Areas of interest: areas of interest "Tennis Court"
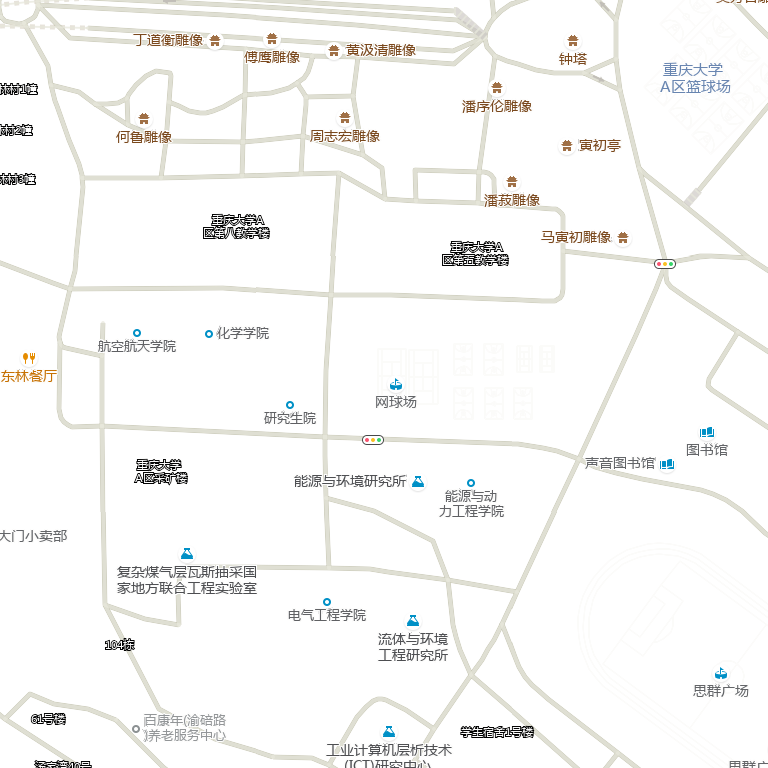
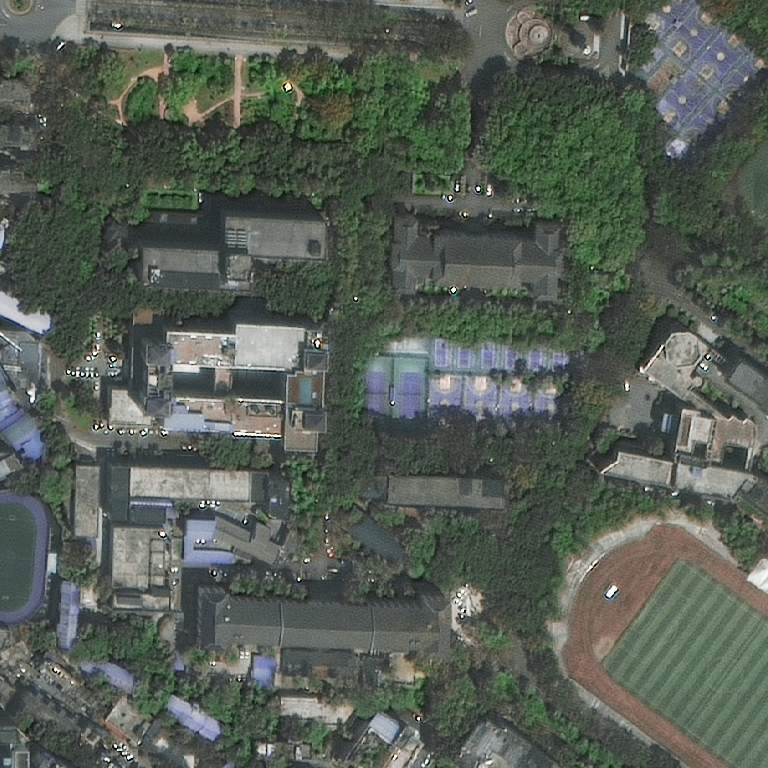